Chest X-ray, PA view. Patient: 51 years old, sex F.
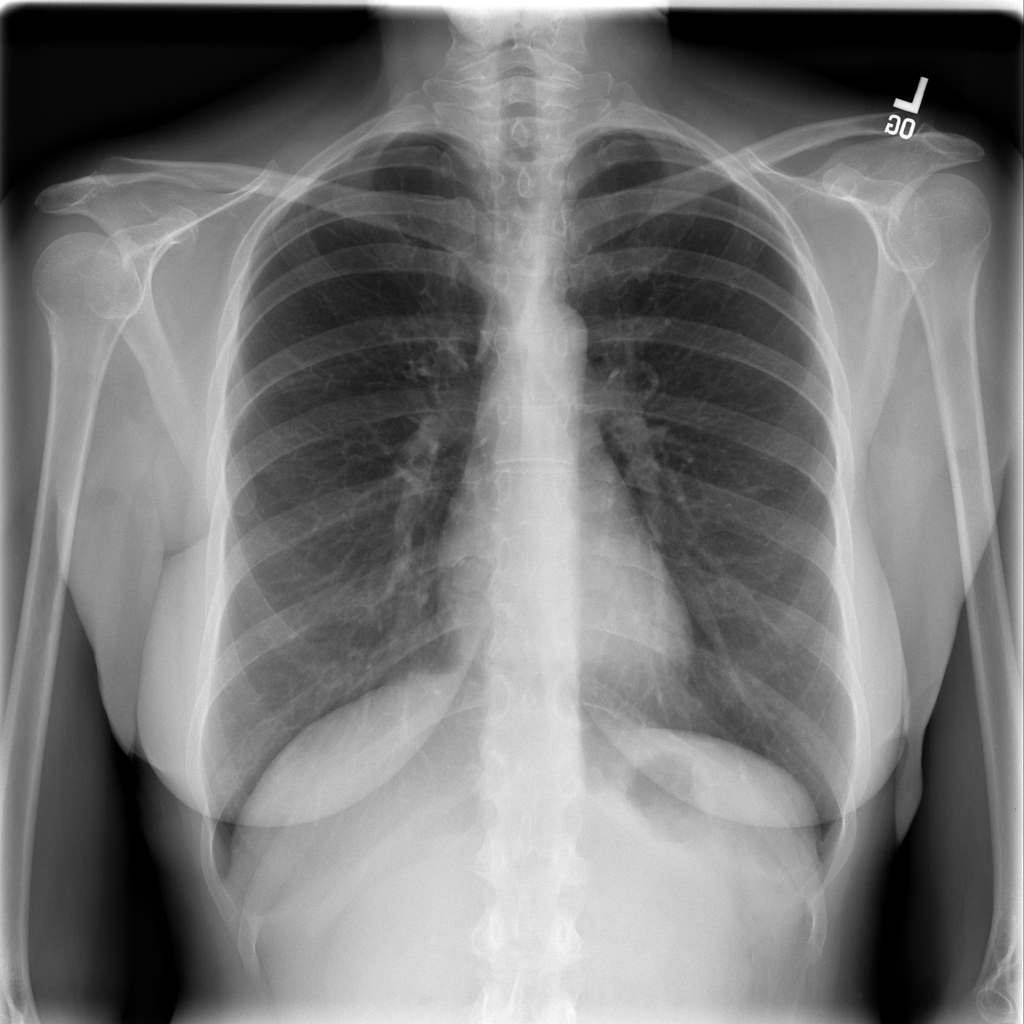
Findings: No Finding